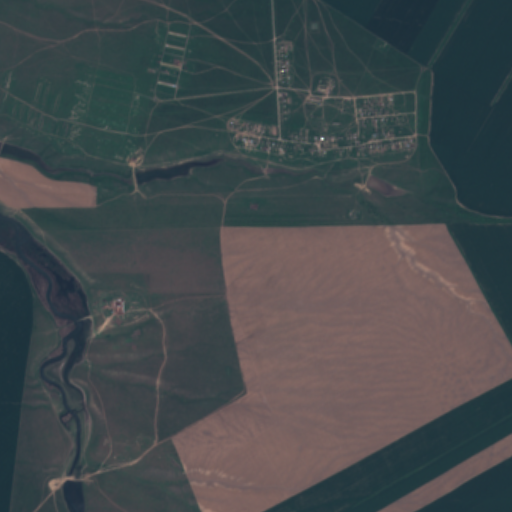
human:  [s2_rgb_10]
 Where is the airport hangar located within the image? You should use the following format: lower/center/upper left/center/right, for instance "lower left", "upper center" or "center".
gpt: The airport hangar is located in the upper center of the image.
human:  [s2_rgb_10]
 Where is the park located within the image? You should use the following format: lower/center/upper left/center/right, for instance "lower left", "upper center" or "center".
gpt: The park is located in the center right of the image.
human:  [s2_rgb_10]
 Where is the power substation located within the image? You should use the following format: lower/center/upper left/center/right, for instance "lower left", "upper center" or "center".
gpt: The power substation is located in the upper center of the image.
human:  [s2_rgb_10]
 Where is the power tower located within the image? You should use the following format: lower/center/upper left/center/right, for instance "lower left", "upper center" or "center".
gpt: The power tower is located in the upper center of the image.
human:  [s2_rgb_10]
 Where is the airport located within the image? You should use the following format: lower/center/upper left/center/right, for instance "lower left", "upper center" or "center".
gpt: There is no airport in the image.